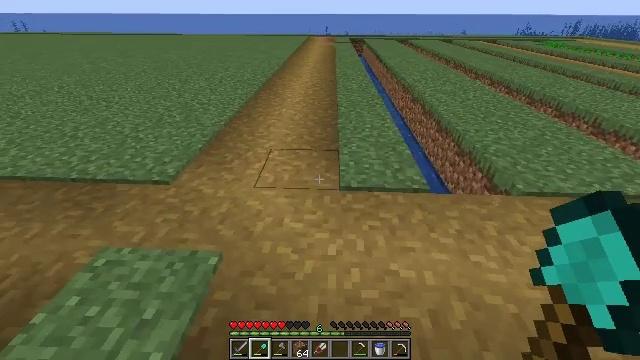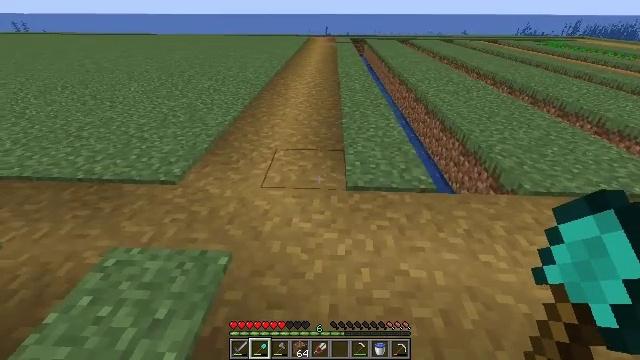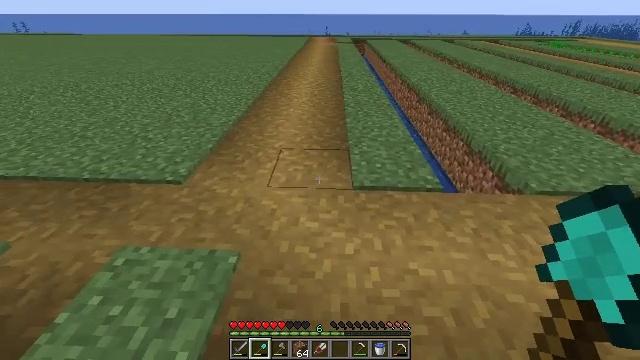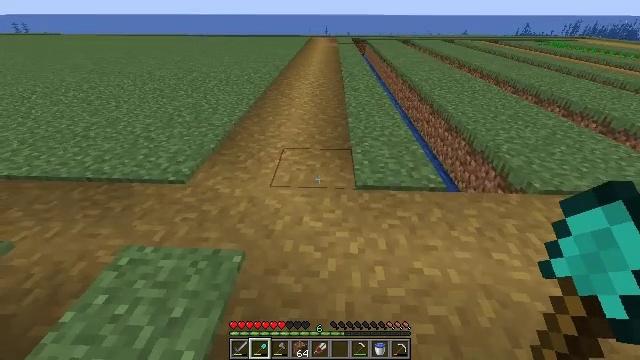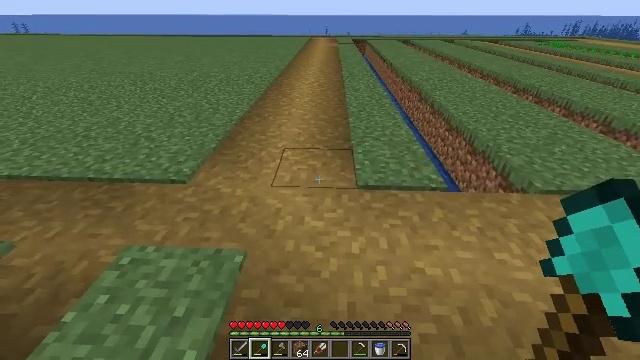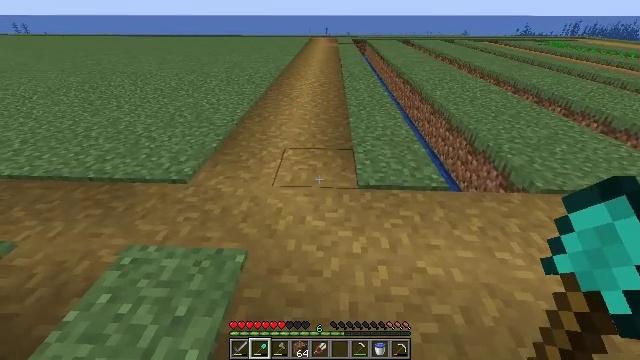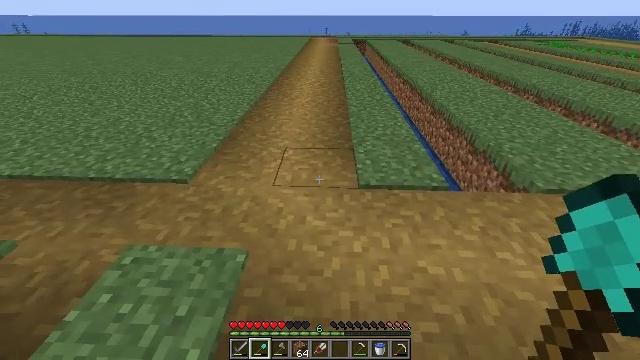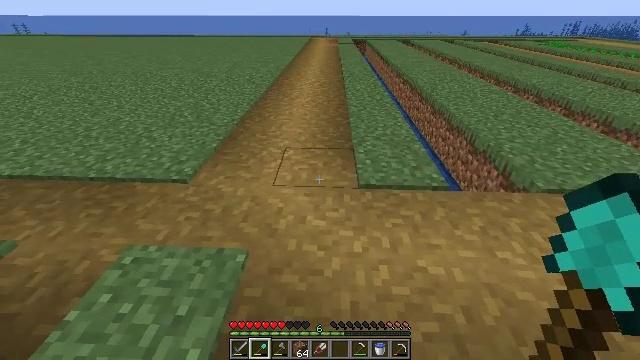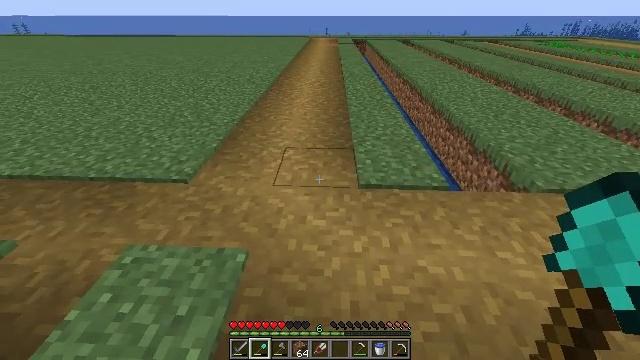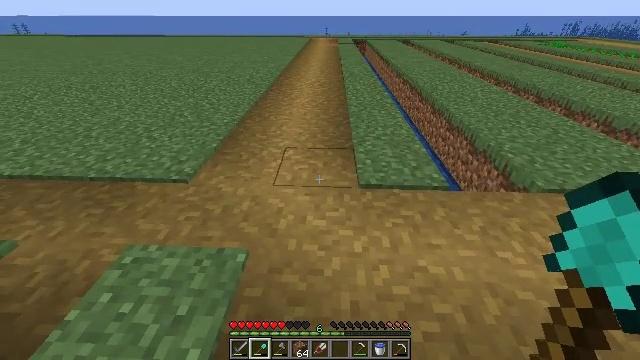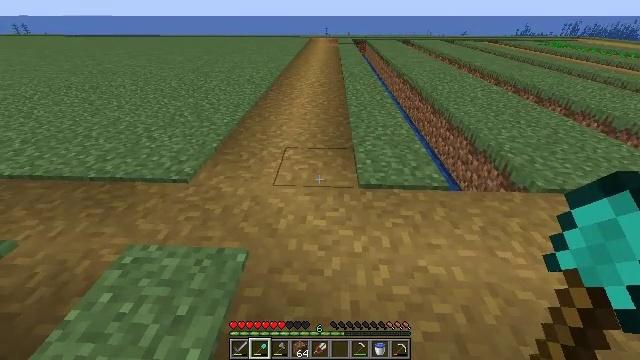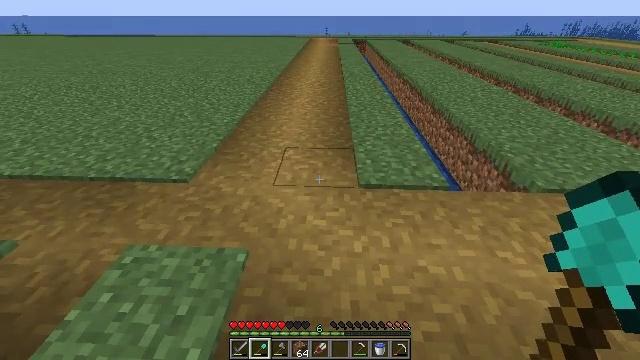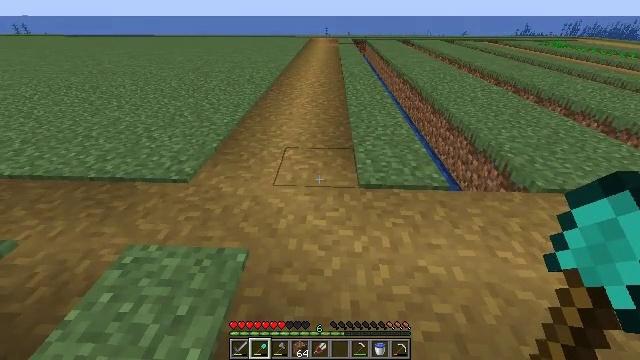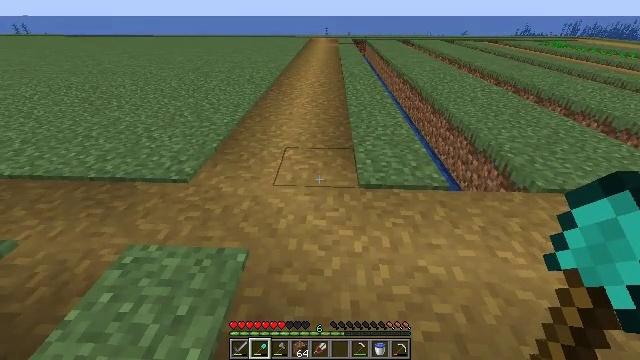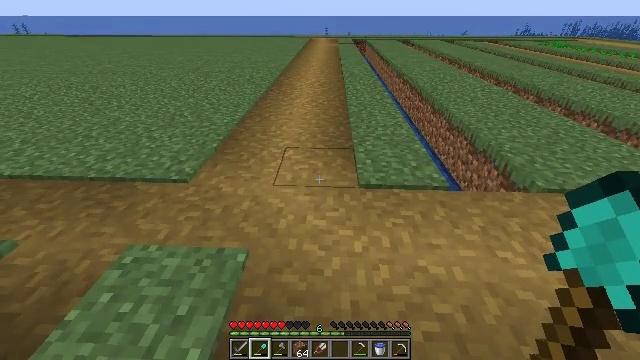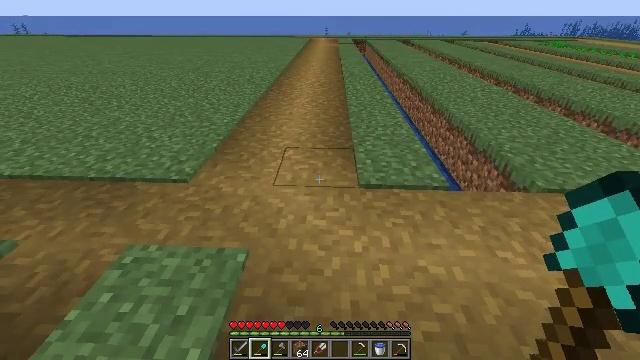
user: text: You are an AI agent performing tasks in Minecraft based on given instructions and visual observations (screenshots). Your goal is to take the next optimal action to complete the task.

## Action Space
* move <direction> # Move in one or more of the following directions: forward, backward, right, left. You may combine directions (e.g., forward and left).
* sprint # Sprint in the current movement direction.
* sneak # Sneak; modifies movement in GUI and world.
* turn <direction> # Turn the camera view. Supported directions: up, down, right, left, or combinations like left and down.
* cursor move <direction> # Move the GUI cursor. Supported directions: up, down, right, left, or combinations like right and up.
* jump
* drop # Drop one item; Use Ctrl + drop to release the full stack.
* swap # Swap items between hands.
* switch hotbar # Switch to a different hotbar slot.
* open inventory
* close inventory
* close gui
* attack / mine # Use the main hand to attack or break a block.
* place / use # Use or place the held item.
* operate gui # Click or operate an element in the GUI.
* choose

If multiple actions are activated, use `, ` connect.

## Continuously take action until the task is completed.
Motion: motion action
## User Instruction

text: Dig the grass path to transform it.
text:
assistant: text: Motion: no_op
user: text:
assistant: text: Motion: no_op
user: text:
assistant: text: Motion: no_op
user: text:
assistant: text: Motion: no_op
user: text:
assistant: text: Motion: no_op
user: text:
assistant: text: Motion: no_op
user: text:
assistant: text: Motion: no_op
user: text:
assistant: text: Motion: no_op
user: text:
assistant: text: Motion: no_op
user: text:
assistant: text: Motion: no_op
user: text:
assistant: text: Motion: no_op
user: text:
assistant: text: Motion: no_op
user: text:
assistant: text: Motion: no_op
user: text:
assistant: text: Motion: no_op
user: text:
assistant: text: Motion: no_op
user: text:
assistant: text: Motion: move forward
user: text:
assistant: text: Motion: move forward
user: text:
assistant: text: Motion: move forward
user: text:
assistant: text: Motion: move forward
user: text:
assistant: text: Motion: move forward
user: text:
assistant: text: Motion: no_op
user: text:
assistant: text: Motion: no_op
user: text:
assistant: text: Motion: no_op
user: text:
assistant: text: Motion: no_op
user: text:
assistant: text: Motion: no_op
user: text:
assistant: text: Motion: no_op
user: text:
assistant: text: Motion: no_op
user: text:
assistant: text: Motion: no_op
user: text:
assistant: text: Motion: no_op
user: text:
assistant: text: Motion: turn right and down